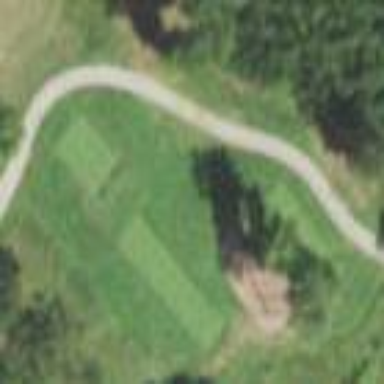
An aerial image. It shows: Rough area on grassy golf course.